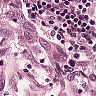
Metastatic tissue present: yes